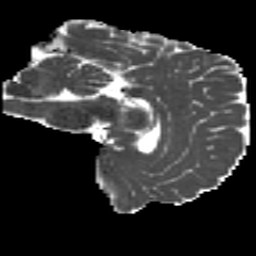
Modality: MD
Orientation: sagittal
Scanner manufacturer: siemens
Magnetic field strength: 3 T
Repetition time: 4.16 s
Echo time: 0.0806 s